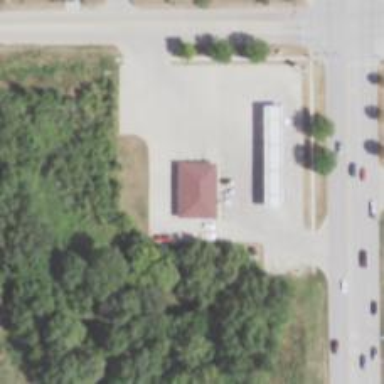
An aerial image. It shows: Convenience shop.